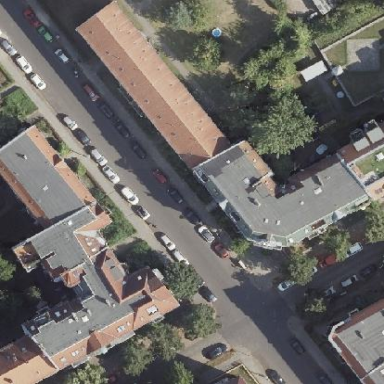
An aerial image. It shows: Apartment building with double saltbox roof shape.